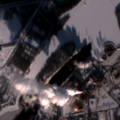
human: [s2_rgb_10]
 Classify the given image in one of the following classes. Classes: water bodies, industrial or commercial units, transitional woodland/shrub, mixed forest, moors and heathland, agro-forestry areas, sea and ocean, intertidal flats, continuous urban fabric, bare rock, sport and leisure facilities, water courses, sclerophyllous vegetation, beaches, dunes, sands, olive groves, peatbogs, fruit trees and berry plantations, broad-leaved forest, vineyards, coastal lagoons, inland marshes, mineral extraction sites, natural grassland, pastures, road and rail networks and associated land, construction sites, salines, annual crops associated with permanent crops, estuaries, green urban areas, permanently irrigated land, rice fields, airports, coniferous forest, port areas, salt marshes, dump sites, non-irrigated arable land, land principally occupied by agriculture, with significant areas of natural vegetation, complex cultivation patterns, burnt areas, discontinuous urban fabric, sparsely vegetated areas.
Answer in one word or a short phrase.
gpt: industrial or commercial units, port areas, broad-leaved forest, sea and ocean